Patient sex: F
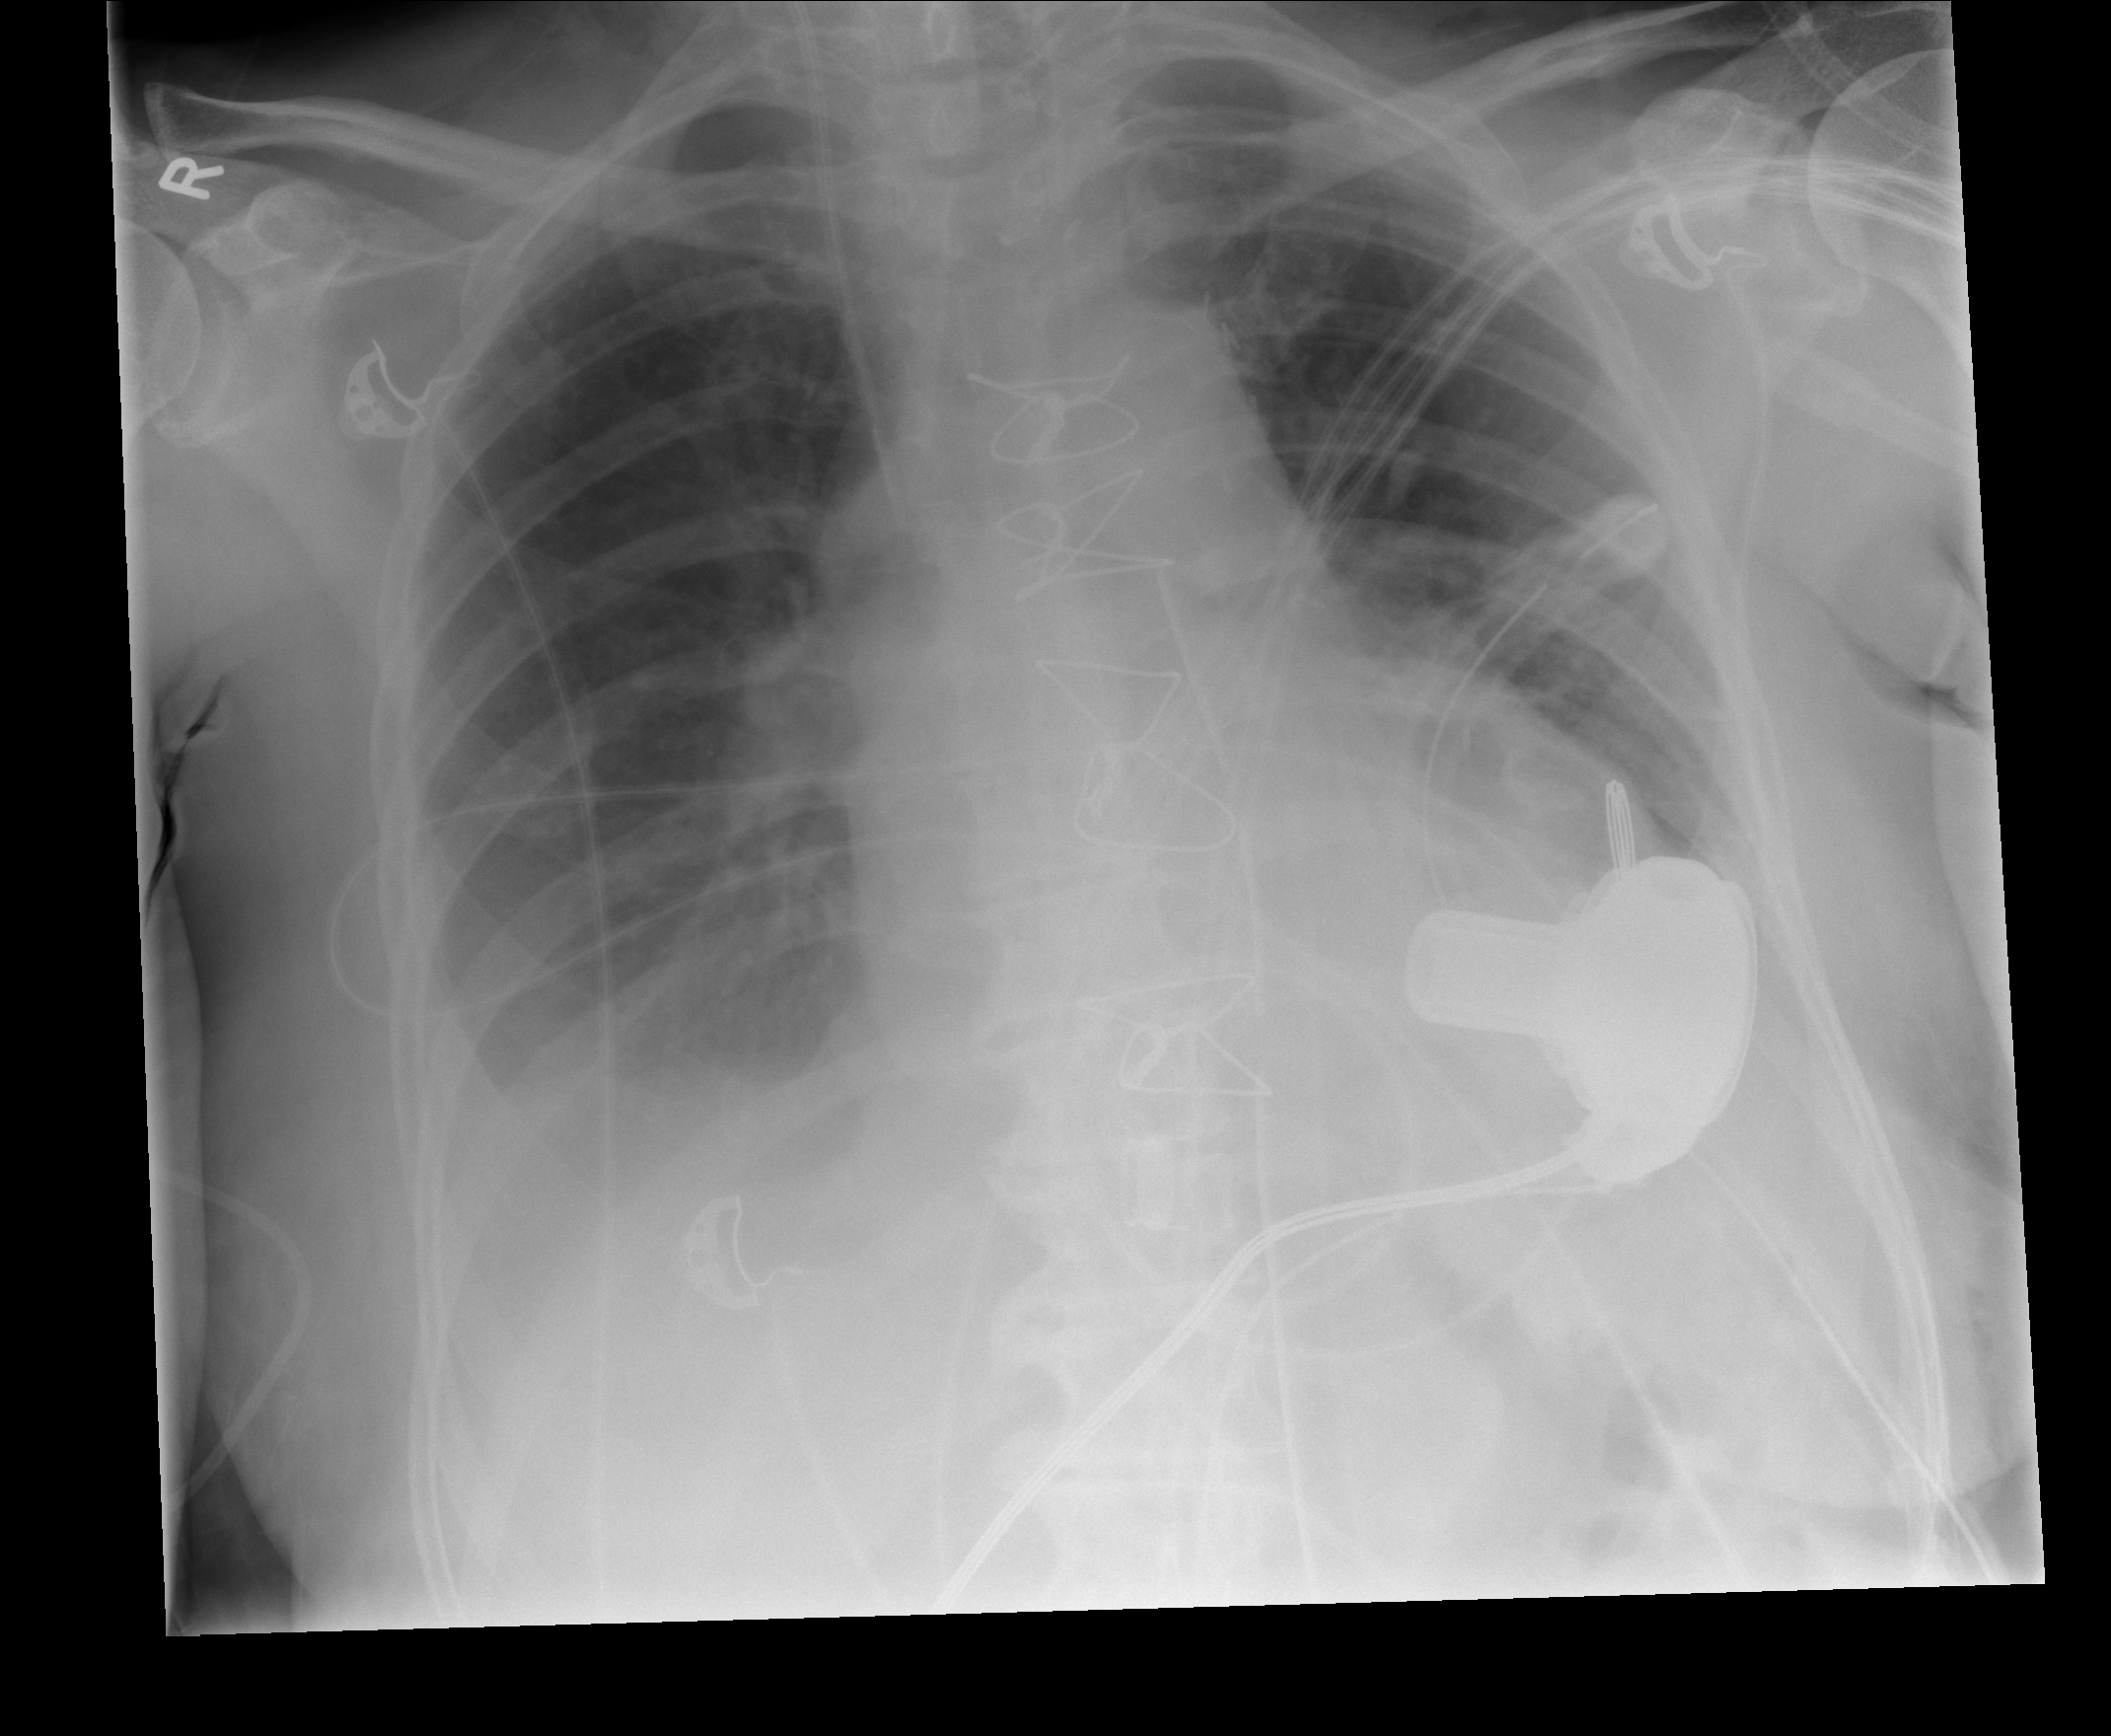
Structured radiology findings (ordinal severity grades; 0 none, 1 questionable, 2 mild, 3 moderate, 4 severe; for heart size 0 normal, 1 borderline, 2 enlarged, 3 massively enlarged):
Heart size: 0
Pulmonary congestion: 0
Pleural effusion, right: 2
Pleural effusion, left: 2
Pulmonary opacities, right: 0
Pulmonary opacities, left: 0
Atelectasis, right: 2
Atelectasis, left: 2